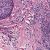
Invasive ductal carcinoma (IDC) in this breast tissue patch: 0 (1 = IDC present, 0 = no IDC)